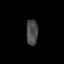
Tissue: lung
Cell type: Epithelial cells
Senescence score: 0.1946
Nuclear area (px): 295
Mean DAPI intensity: 72.817